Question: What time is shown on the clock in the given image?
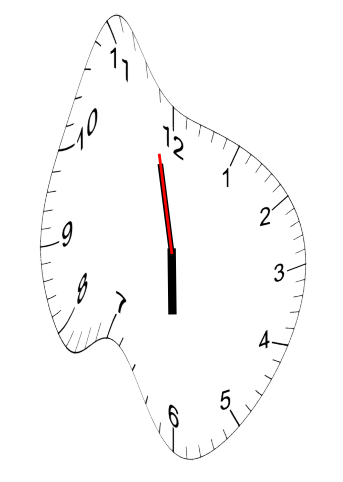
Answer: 05:57:58